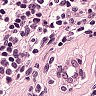
Metastatic tissue present: no